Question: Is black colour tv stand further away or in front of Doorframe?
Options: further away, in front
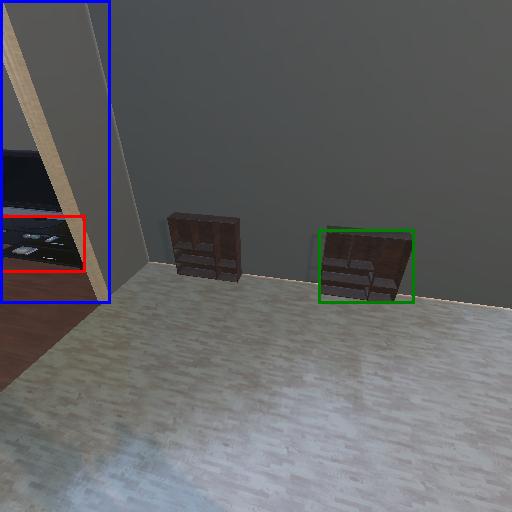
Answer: further away